Field crop: maize
Growth stage: 2
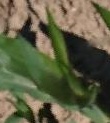
Species: maize